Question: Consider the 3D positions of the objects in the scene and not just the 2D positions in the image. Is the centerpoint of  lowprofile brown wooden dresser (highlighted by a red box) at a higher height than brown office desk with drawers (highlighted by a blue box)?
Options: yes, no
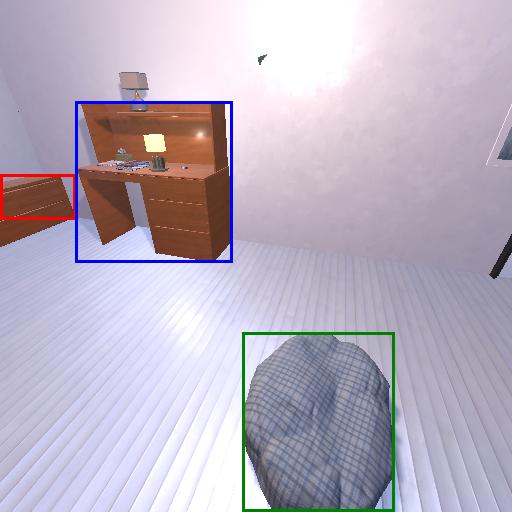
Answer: yes